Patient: sex M, age 63
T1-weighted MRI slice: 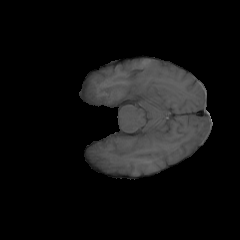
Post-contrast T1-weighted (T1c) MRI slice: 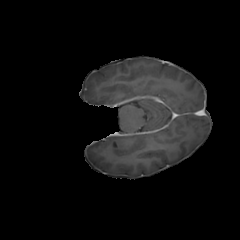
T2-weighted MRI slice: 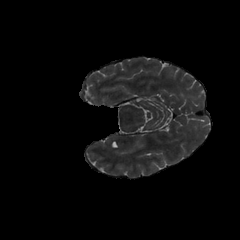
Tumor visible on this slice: no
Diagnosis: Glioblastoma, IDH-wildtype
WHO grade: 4